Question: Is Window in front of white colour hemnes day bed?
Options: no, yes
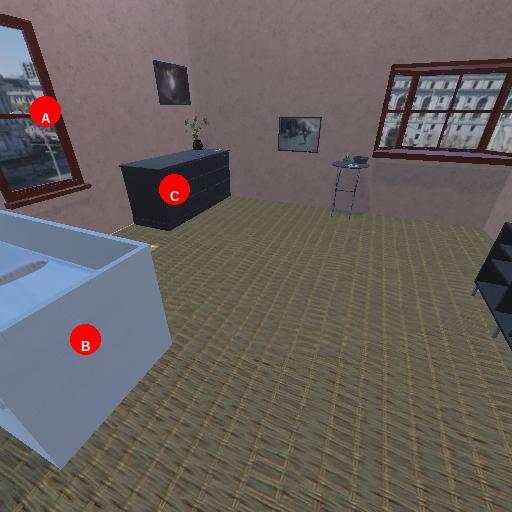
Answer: no